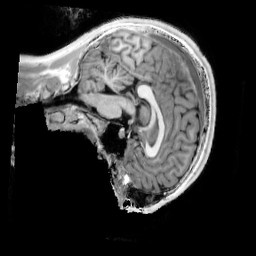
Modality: T1w
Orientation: sagittal
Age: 16
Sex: male
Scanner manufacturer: siemens
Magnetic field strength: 3 T
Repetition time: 4 s
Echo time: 0.00291 s